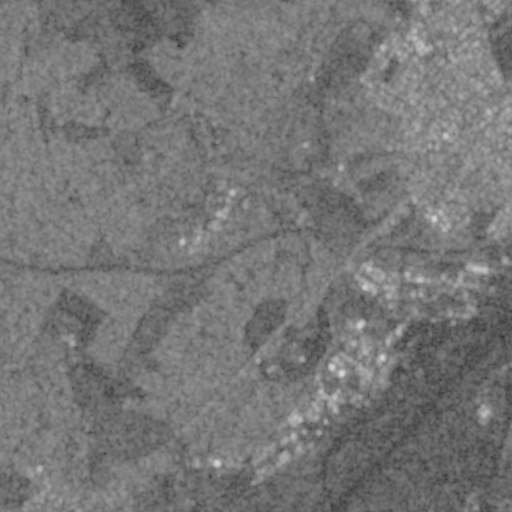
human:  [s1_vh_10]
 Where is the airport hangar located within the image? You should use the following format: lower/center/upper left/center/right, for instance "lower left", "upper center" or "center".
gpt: The airport hangar is located in the lower right of the image.
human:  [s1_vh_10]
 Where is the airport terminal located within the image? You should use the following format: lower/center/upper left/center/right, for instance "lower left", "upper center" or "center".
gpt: The airport terminal is located in the center right of the image.
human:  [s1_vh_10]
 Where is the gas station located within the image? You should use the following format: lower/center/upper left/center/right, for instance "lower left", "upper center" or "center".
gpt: The gas station is located in the center right of the image.
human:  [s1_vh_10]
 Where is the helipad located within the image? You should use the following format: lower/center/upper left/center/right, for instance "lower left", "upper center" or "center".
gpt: The helipad is located in the lower right of the image.
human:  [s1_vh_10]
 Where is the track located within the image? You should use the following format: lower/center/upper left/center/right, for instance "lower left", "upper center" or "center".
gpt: The track is located in the upper right of the image.
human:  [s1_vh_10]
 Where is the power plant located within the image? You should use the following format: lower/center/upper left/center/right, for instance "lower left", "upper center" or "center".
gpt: There is no power plant in the image.

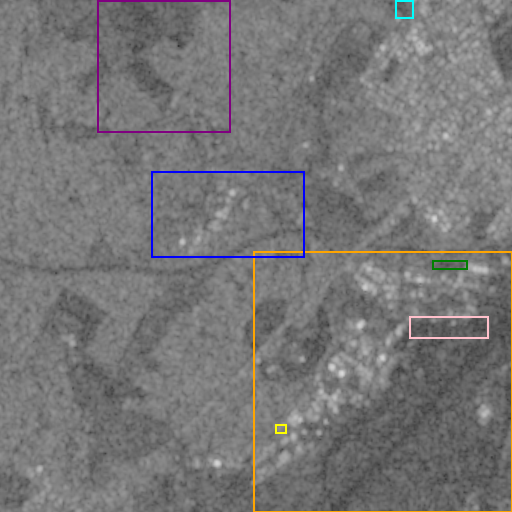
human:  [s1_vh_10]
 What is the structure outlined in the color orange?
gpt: The structure outlined in orange is an airport.
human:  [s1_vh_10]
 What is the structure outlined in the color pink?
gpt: The structure outlined in pink is an airport apron.
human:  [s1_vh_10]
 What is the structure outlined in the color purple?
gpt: The structure outlined in purple is a crop field.
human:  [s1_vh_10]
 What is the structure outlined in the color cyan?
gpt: The structure outlined in cyan is a park.
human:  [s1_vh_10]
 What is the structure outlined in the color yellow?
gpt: The structure outlined in yellow is a parking garage.
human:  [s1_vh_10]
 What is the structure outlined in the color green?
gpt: The structure outlined in green is a parking lot.
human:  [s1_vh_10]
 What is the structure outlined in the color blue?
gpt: The structure outlined in blue is a quarry.
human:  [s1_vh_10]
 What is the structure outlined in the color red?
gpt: There is no red outline.